Interaction volume radius: 10 \u00c5
Interaction volume height: 25 \u00c5
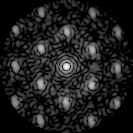
Disorder parameter: 0.4366